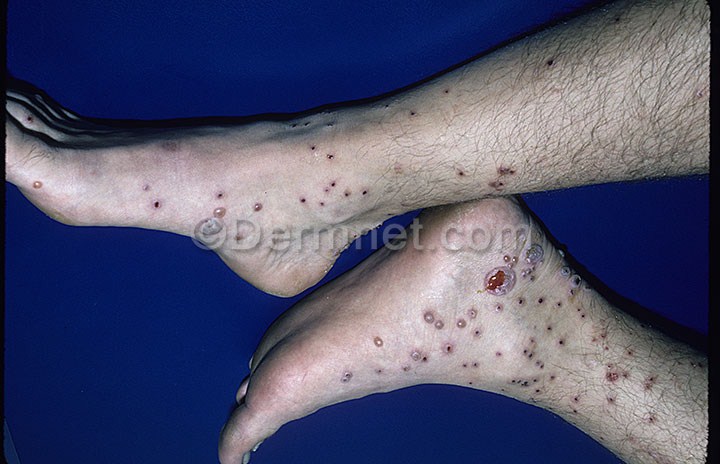
Disease: Scabies Lyme Disease and other Infestations and Bites